Question: I have been doing some test on my Pentium D (an old dual core CPU). As far as I understood Ruby was single threaded, so I have a hard time understanding why both cores are utilized ot the max (100%) when crating new Rails projects, etc. In addition, the tests were done on Ruby 1.8.7 i386, known to be a slow implementation of the runtime and Ruby is anyway known for not being heavily multi-threaded.
Any ideas what is going on here? Would Rails benefit from a quad processor?

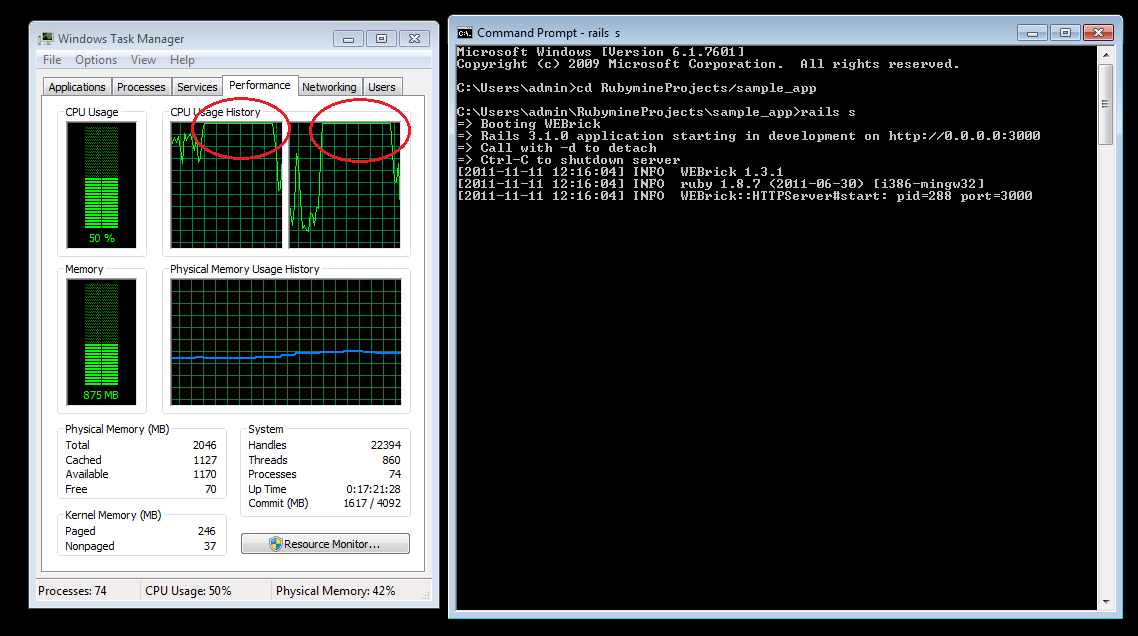
Answer: It's OS related.
When you run a single-threaded application on a multi-core CPU both cores can be affected because:
- -